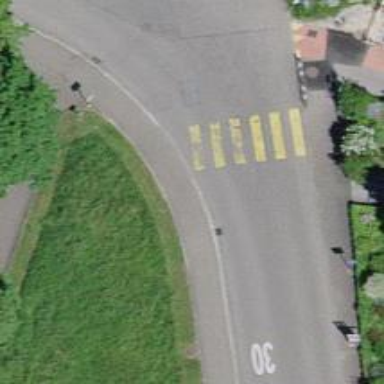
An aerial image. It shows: Zebra crossing on the road.